Question: I'm trying to create a form that sticks at the bottom of the div that says "General" and "programming."

I've tried many things, and can't seem to get the form to appear... When I do get to appear, I can't make it stick to the bottom either. Can anyone help?
I'm using bootstrap
Heres my HTML:
'''
<div class="chatroom">
<div id="contain">
<div id="channels">
<div class="list-group">
<a href="#" class="list-group-item list-group-item-action active">General</a>
<a href="#" class="list-group-item list-group-item-action">Programming</a>
</div>
<div id="bar"></div>
<form id="create-channel">
<div class="form-group">
<input type="text" id="c" class="form-control" autocomplete="off"></div>
</form>
</div>
<div id="chat">
<ul id="messages">
{% for message in messages %}
<li>{{ message }}</li>
{% endfor %}
</ul>
<div class="input">
<form>
<div class="form-group">
<input type="text" id="m" class="form-control" autocomplete="off"></div>
</form>
</div>
</div>
</div>
</div>
'''
and CSS:
'''
body {
background-color: azure;
background: url(../images/background.jpg) no-repeat center center fixed;
-webkit-background-size:cover;
background-size:cover;
}
.chatroom {
width: 90vw;
height: 80vh;
top: 50%;
left: 50%;
transform: translate(-50%, -50%);
position: fixed;
border: 2px solid white;
border-radius: 30px;
background-color: white;
opacity:.8;
box-shadow: 0 4px 8px 0 rgba(0, 0, 0, 0.2), 0 6px 20px 0 rgba(0, 0, 0, 0.19);
display: flex;
flex-direction: column;
}
.input {
height: 40px;
width: 98%;
margin-left:1%;
margin-top: auto;
}
#chat .form-control{
border-bottom-right-radius: 30px;
border-top-right-radius: 30px;
}
#chat{
border-top-right-radius: 30px;
border-bottom-right-radius: 30px;
float: right;
height:100%;
width: 75%;
display: flex;
flex-direction: column;
}
#channels{
border-top-left-radius: 30px;
border-bottom-left-radius: 30px;
background-color: white;
width:25%;
float: left;
height:100%;
overflow-y: hidden;
}
#bar{
background-color:black;
height:100%;
float: right;
width: 3px;
}
#contain{
height:100%;
}
.list-group{
font-family: "Avant Garde",Avantgarde,"Century Gothic",CenturyGothic,AppleGothic,sans-serif;
font-size:20px;
width:calc(100% - 3px);
background-color:#bcbcbc;
float:left;
display:inline-block;
}
'''
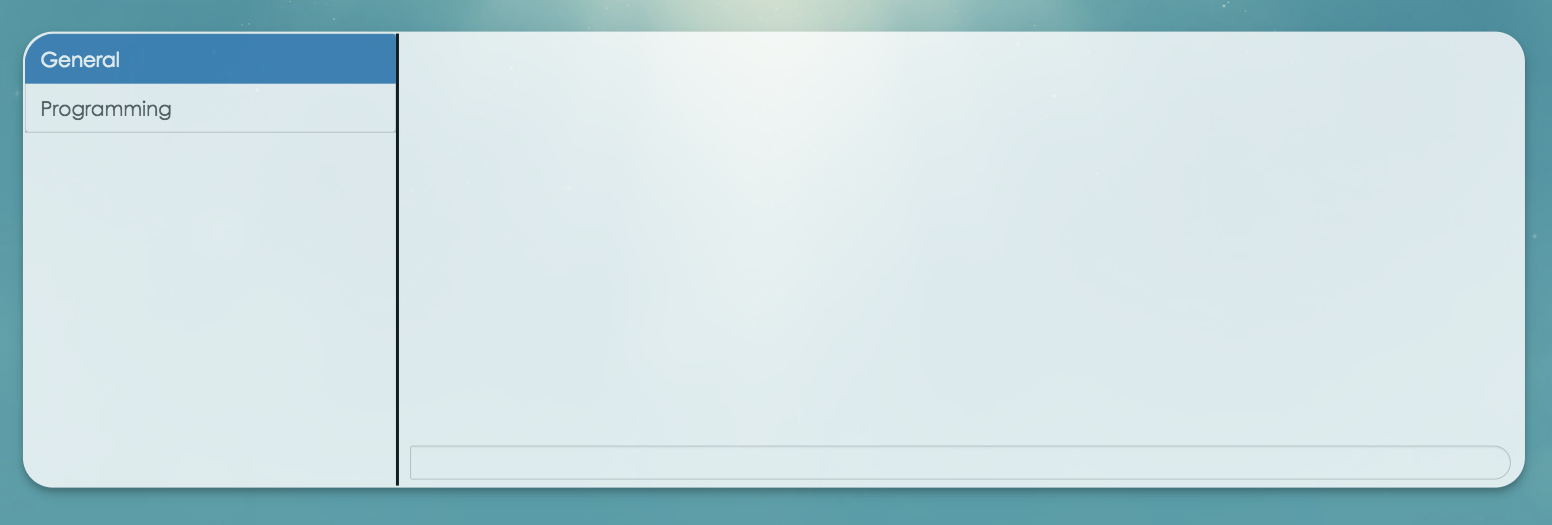
Answer: Can you remove the div with id '#bar'? It seems that by floating that to the right, you get some layout funk.
By removing that, the form field shows up then you can style it as you desire:
<URL>